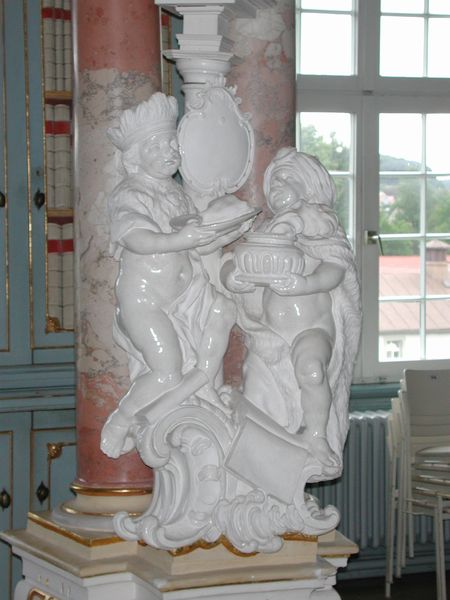
Titel: Figuren im Bibliothekssaal von Bad Schussenried
Künstler: Fidelis Sporer
Standort: Bad Schussenried, St. Magnus und Maria (EU - D - BW)
Schlagwörter: blau, nackt, weiß, grün, landschaft, fenster, marmor, stühle, säule, säulen, rot, regal, federn, schale, figur, gold, rokkoko, skulptur, bücher, schrank, afrika, amerika, saal, figuren, leuchter, plastik, buch, gefäss, porzellan, skulpturen, mohr, bibliothek, terrine, federschmuck, putten, heizung, majolika, indianer, mohren, vor, wiblingen